Field crop: tomato
Growth stage: 1
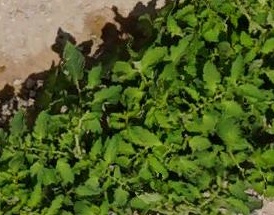
Species: tomato